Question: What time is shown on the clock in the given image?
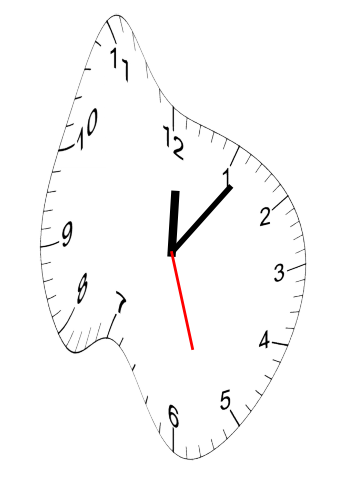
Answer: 12:06:27